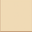
Piece: xx